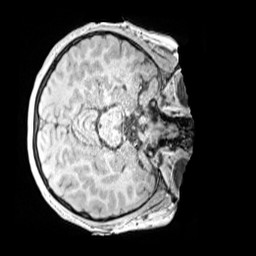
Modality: MP2RAGE
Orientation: axial
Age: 11
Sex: female
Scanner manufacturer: siemens
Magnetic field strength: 3 T
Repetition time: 4 s
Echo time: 0.00299 s